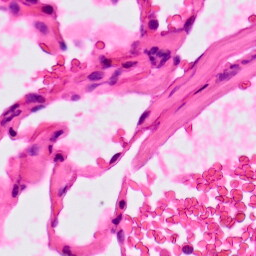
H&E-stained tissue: Lung